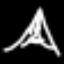
Label: The Eiffel Tower